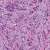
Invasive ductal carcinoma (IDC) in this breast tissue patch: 1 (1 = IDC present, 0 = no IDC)